Question: I have the following table which is loaded dynamically into a '<div>'.

Now I am trying to traverse into the table as to disable all the input fields in the first column titled "index". How would I go about that?
What I have come up with is the following, but it fails:
'''
$('#output').find('tr').each().find('td').first().find('input').attr('disabled','disabled');
'''
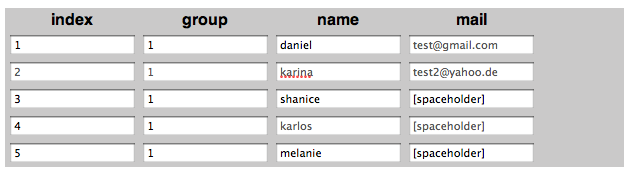
Answer: This should work as well.
'''
$('#output tr td:first-child input').attr('disabled', 'disabled');
'''
Everything in one selector. Tested in chrome only
<URL>